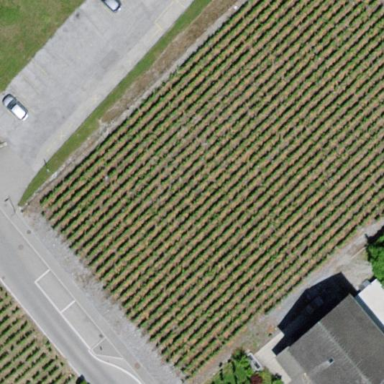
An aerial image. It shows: Vineyard where grapes are grown.